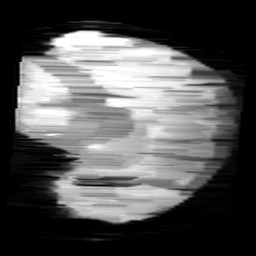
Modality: minIP
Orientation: sagittal
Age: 11
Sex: female
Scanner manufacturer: siemens
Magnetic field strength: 3 T
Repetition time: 0.027 s
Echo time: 0.02 s